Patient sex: F
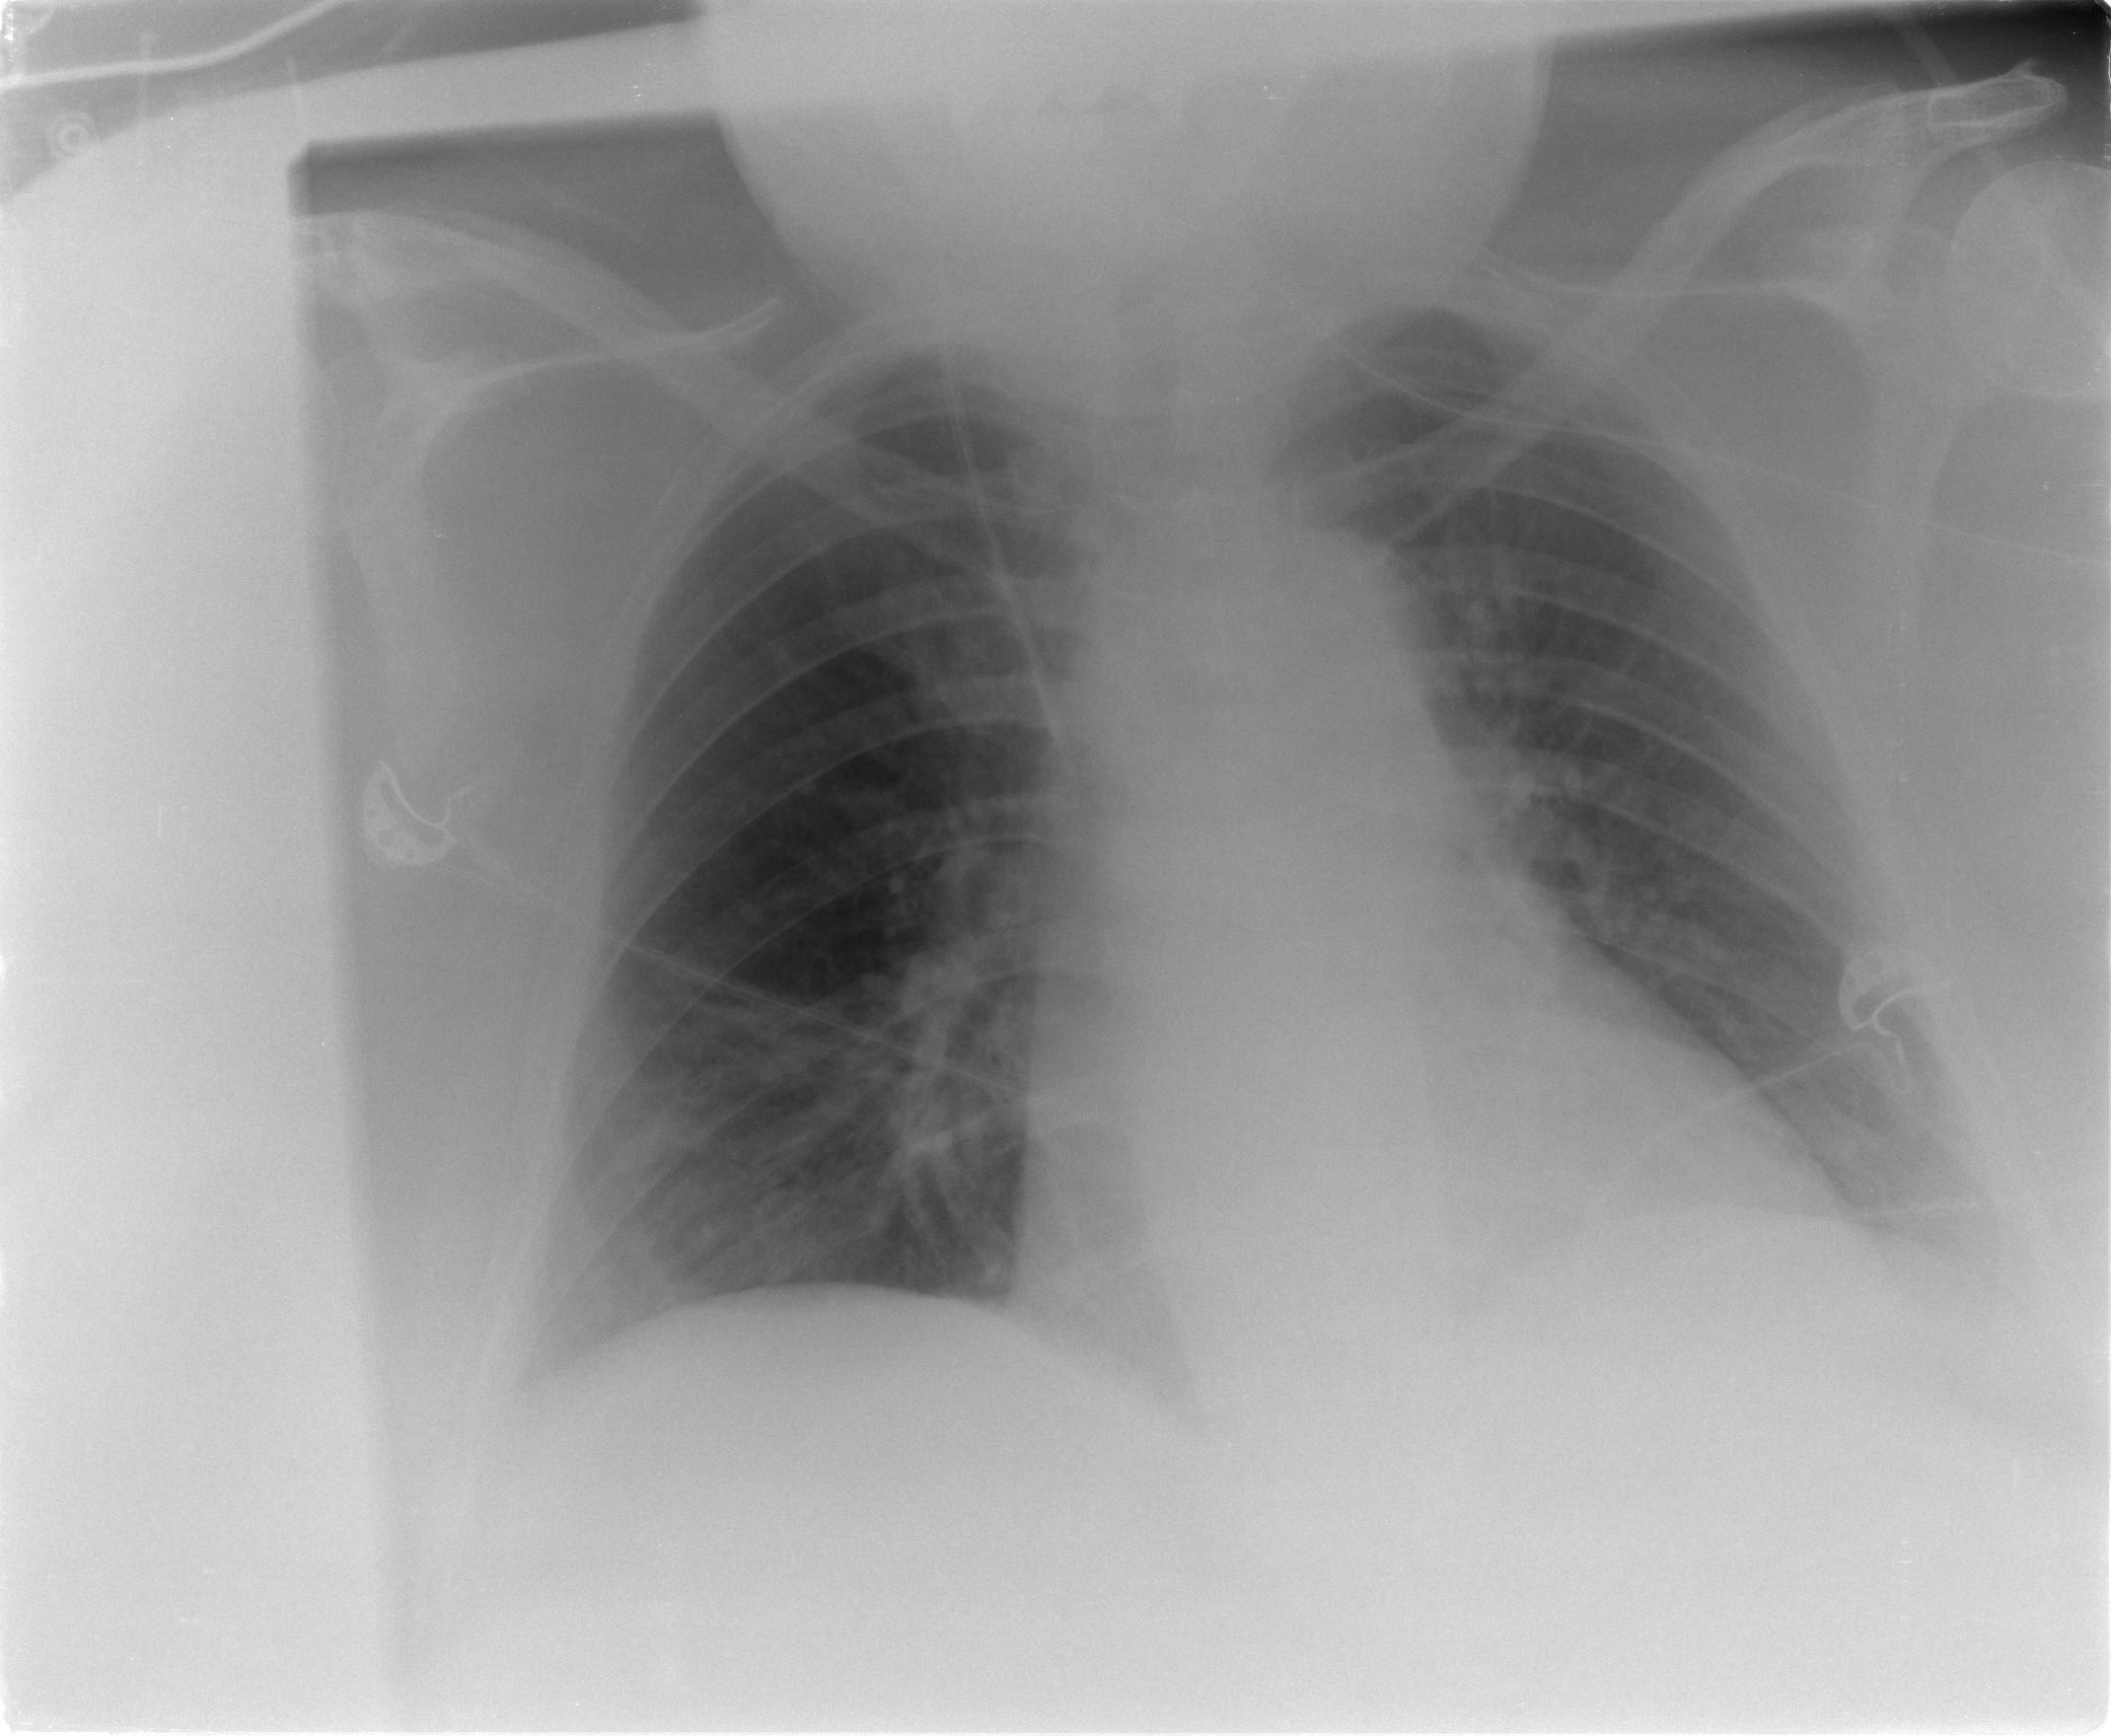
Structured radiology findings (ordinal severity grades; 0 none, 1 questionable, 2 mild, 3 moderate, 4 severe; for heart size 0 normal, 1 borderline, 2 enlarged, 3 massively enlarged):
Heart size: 1
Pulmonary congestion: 0
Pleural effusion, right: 0
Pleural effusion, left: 1
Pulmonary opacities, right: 0
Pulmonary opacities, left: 0
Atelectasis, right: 0
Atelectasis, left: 1